Question: I am trying to figure out why this is happening. Every time I run visual studio 2017 it continuously restarts git.exe which takes up 20% of cpu and 100 mb or ram. I am wondering if anyone could help to figure out why this is happening. Image below:

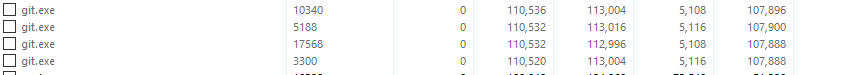
Answer: Use <URL>: that will show you the associated with those 'git.exe' process, as well as their parent process.
From the command-line, you can determine what is going on.
A similar thread (for a previous version of Visual Studio) suggested also to check the <URL>.